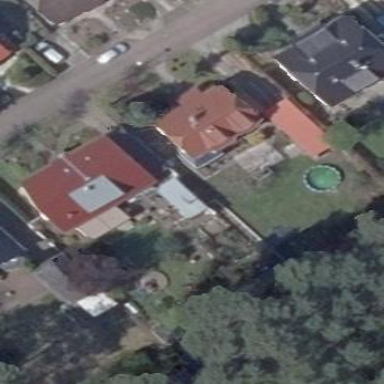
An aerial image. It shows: Simple and straightforward house.